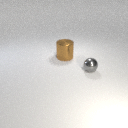
large brown metal cylinder to the left of small gray metal sphere